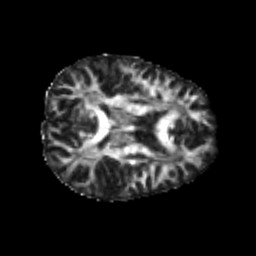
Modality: FA
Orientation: axial
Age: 24
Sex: male
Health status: healthy
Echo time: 0.074 s